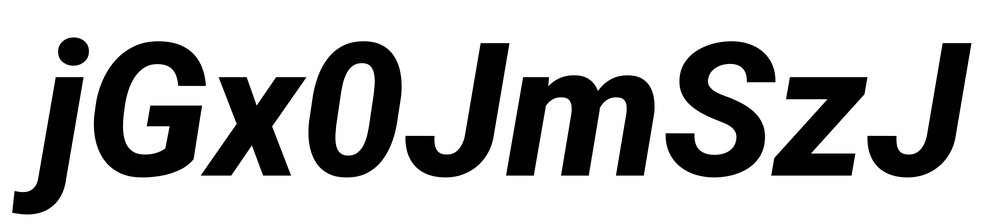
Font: Roboto-Italic_ExtraBold_Italic